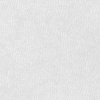
Atmospheric dust classification: dusty